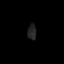
Tissue: prostate
Cell type: T cells
Senescence score: 0.3461
Nuclear area (px): 127
Mean DAPI intensity: 36.213